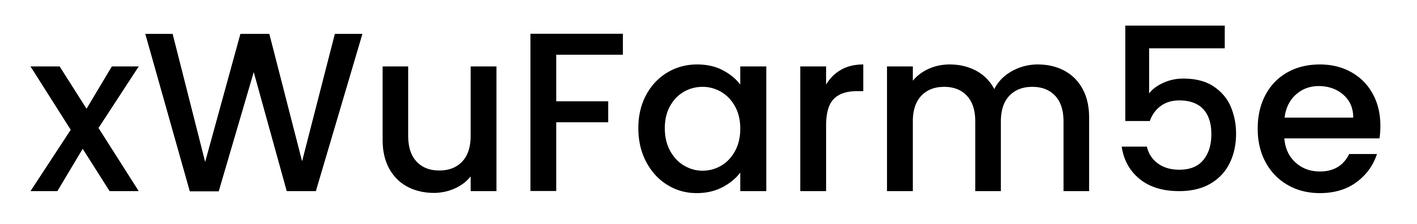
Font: Poppins-Medium